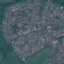
Land use / land cover: Residential